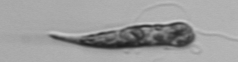
Label: Euglena